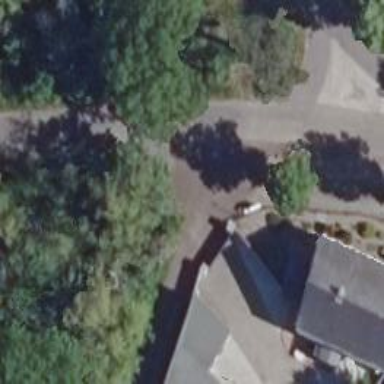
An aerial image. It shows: Residential road without sidewalk.